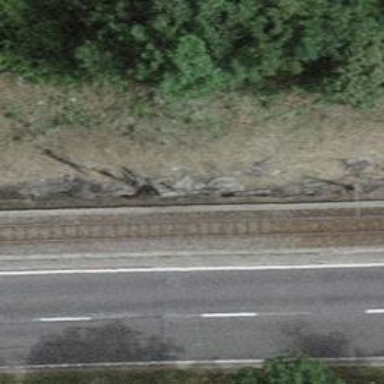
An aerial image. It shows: Narrow-gauge railway track with electrified contact line. The railway has one track.